Interaction volume radius: 5 \u00c5
Interaction volume height: 10 \u00c5
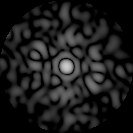
Disorder parameter: 0.8686